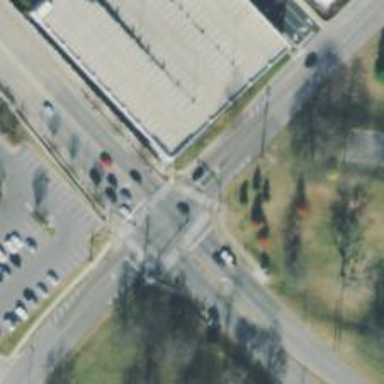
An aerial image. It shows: Marked crossing on the road.